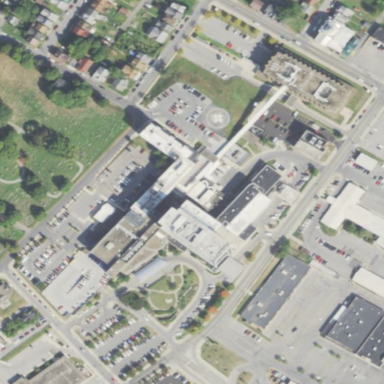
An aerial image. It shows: Healthcare facility identified as hospital.